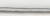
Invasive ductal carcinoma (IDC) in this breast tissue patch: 0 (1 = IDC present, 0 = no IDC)